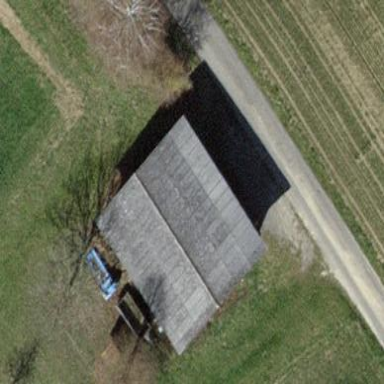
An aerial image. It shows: View of roof of building.